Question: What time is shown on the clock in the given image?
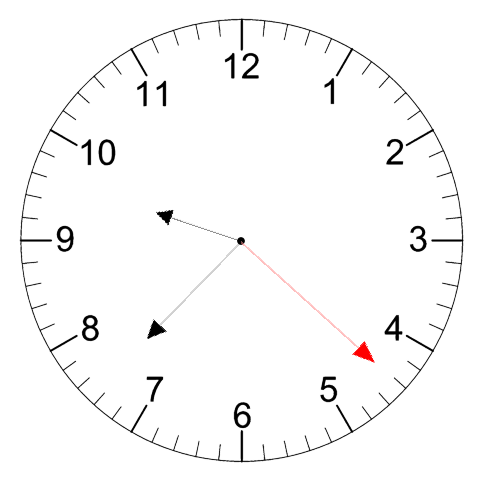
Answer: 09:37:22